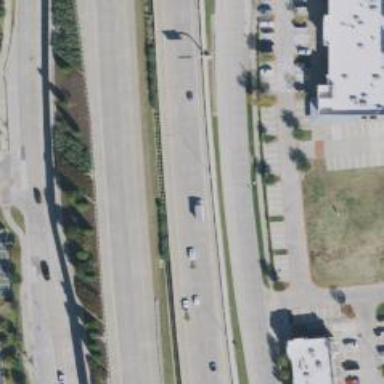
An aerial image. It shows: Secondary road with frontage road.